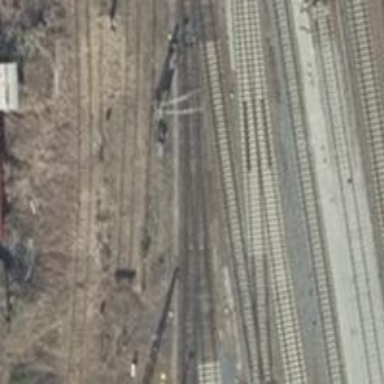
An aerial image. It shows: Railway switch.